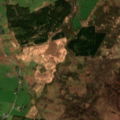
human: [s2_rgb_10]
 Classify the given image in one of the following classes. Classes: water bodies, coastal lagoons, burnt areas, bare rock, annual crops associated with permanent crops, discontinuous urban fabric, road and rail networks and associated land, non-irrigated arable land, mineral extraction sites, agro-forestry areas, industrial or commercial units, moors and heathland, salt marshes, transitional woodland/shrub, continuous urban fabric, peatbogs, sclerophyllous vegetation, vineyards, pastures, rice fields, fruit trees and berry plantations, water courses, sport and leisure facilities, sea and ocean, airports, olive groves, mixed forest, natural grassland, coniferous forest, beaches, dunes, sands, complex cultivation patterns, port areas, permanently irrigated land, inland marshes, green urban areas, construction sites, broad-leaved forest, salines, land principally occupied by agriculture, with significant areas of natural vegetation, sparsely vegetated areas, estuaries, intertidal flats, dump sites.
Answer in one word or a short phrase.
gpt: land principally occupied by agriculture, with significant areas of natural vegetation, mixed forest, transitional woodland/shrub, peatbogs